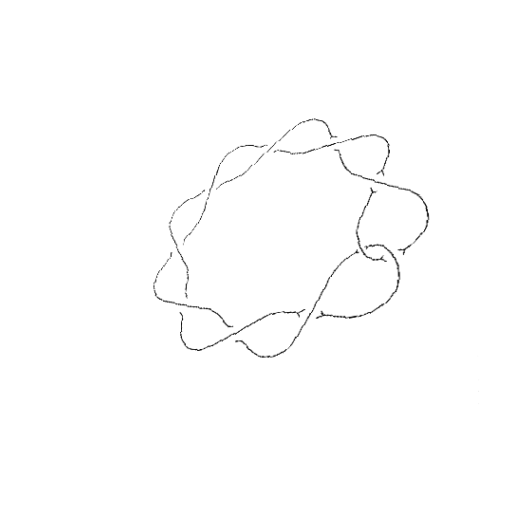
Crossing number: 10